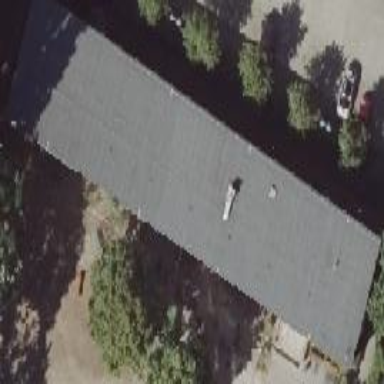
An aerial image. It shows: School building with skillion roof.